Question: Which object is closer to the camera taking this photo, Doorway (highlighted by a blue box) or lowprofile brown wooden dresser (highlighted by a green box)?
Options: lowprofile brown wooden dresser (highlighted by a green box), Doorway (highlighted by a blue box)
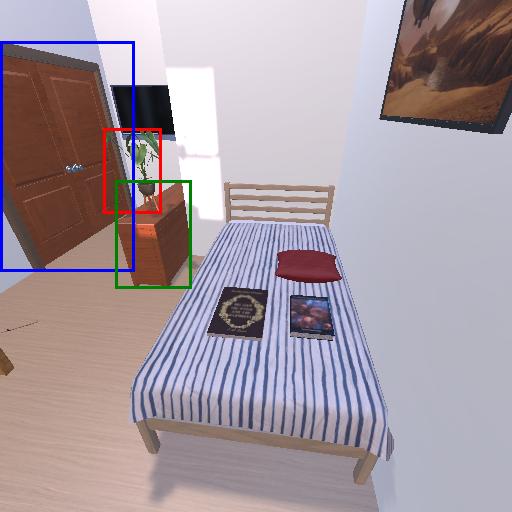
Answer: lowprofile brown wooden dresser (highlighted by a green box)